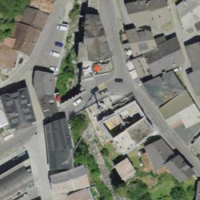
EUNIS habitat code: 54
Species observed at this site:
Jacobaea incana
Caltha palustris